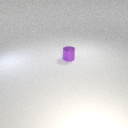
small purple metal cylinder